Question: We need to rename highlighted tabs in Bitrix 24 self hosted due to business requirement.
Location: CRM>Quotes
Requirement:
1. Exact steps to edit/rename fields
2. If possible, screenshot would be more helpful
3. Location of labels in Control Panel.

Please advise.
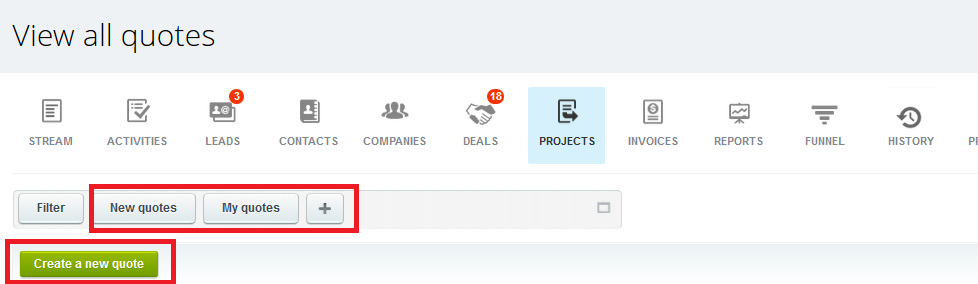
Answer: Your Host name / bitrix/admin/fileman_file_edit.php?lang=en&site=s1&path=%2Fbitrix%2Fcomponents%2Fbitrix%2Fcrm.contact.show%2Ftemplates%2F.default%2Flang%2Fen%2Ftemplate.php&full_src=Y change in this file your label name and save it. your tab name is changes. I am find it through the search.